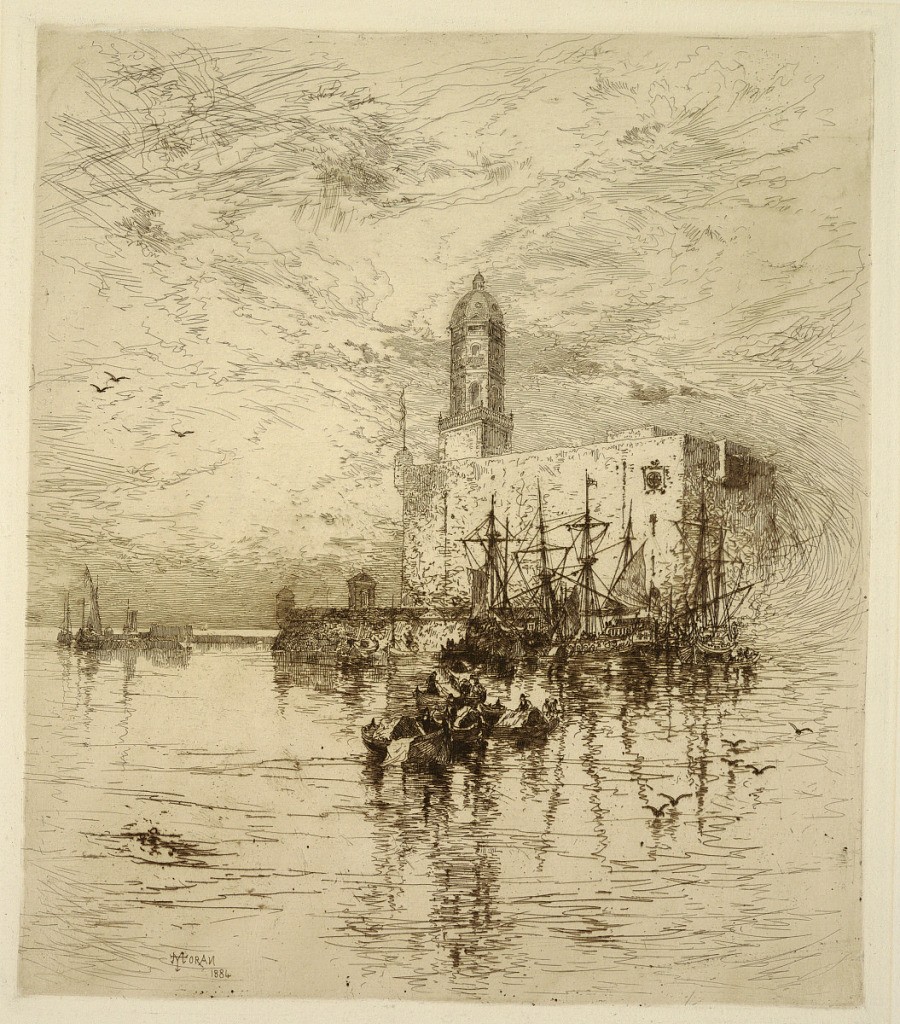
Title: The Castle of San Juan d' Ulloa, Vera Cruz, Mexico
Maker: Thomas Moran, American, b. Britain, 1837–1926
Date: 1884
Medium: Etching in brown ink on paper
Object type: Print
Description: Harbor with small open boats and large sailing ships in the foreground. In the middle distance, the high walls of the fortress, with its domed tower.